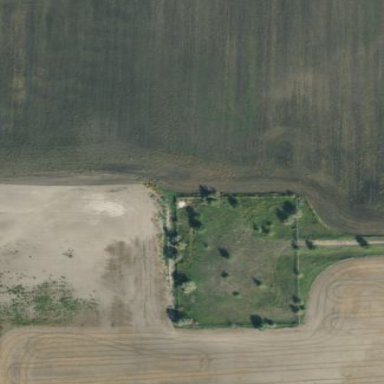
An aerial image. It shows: Fence is in the image.